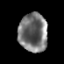
Tissue: prostate
Cell type: Epithelial cells
Senescence score: 0.2812
Nuclear area (px): 1094
Mean DAPI intensity: 117.207